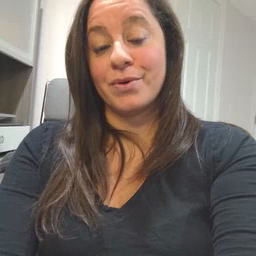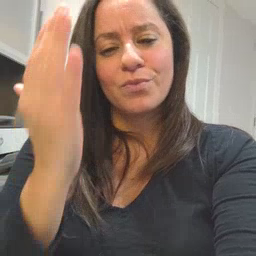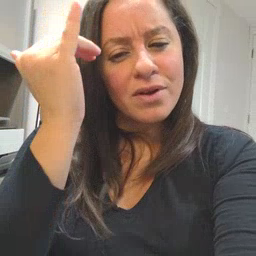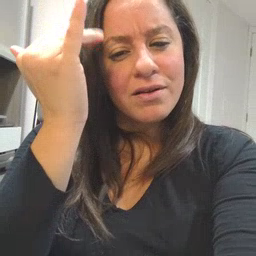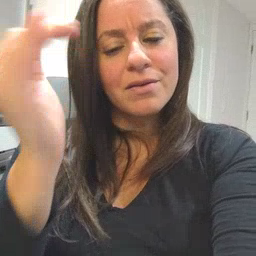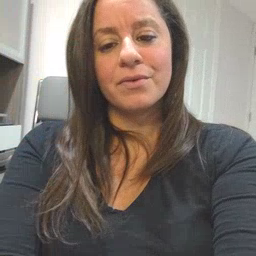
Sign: why